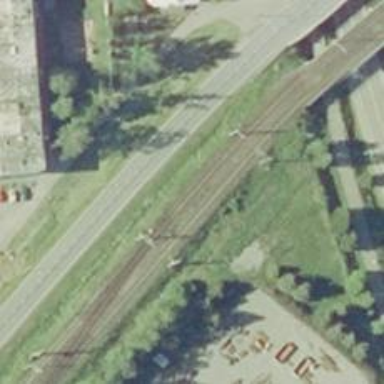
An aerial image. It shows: Railway track with contact lines for electrification.